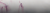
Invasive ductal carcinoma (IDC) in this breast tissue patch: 0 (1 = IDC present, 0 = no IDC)